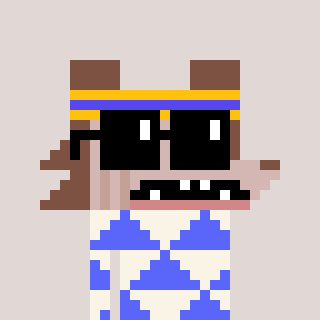
a pixel art character with square black sunglasses, a werewolf-shaped head and a purple-colored body on a warm background